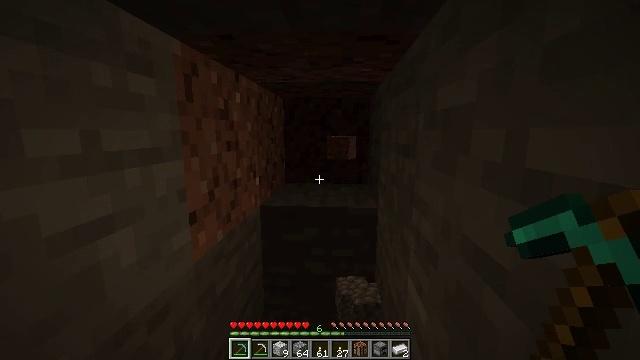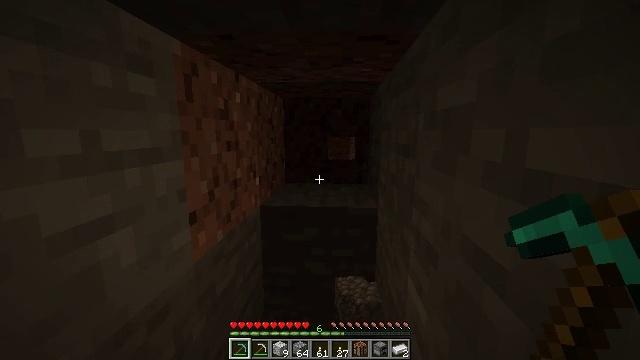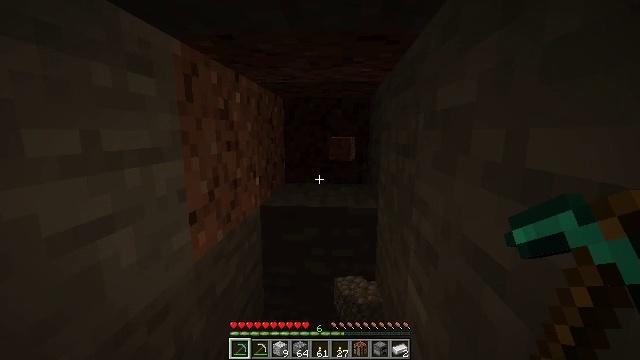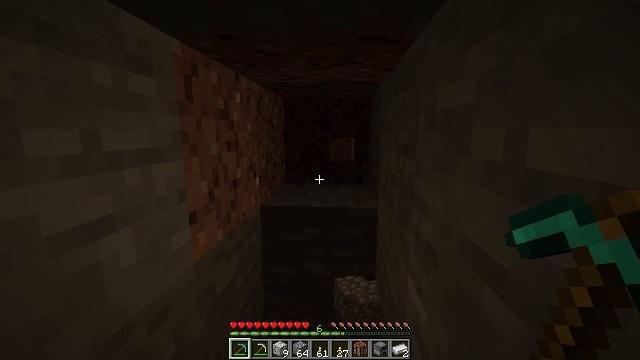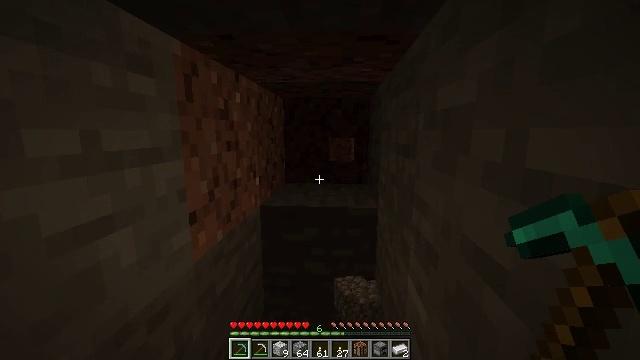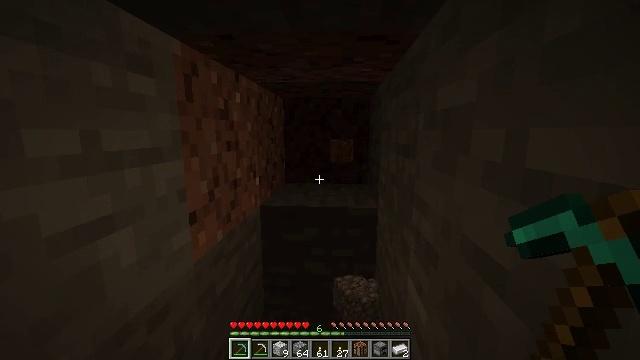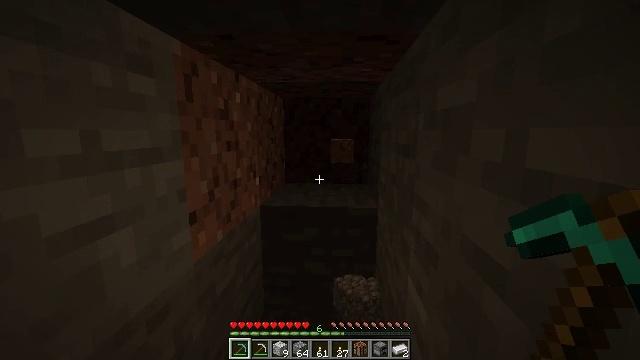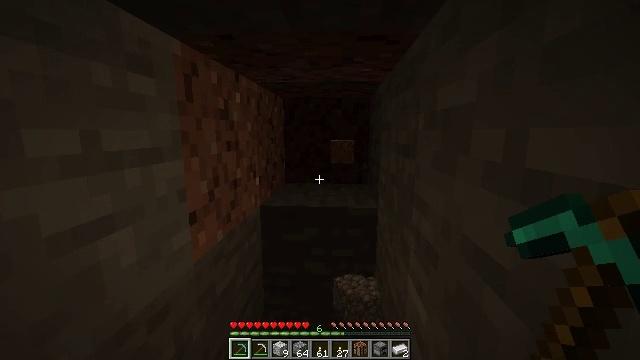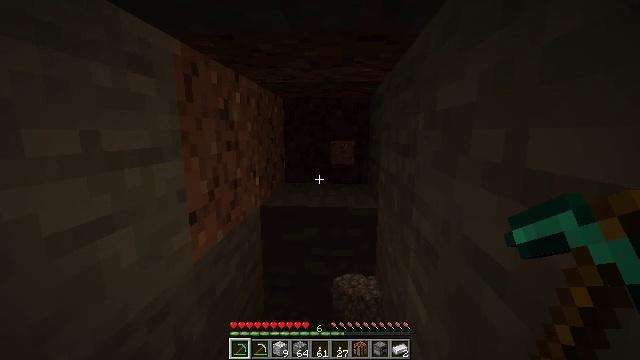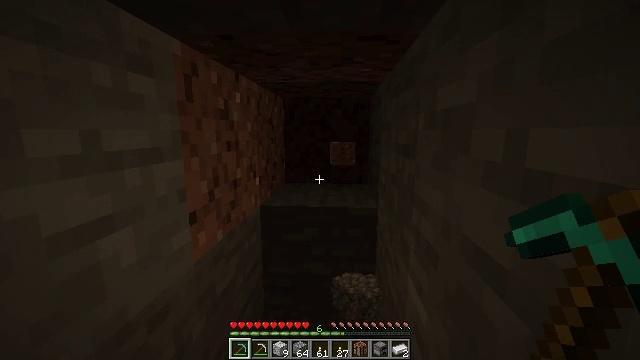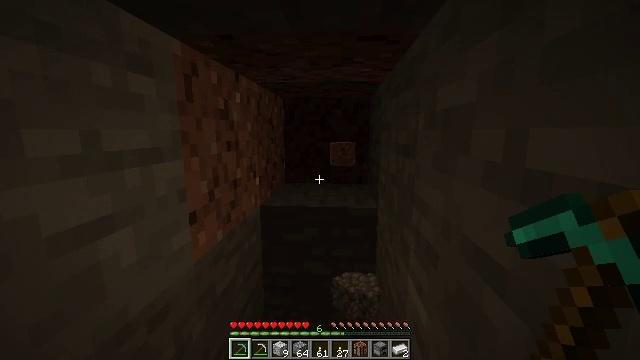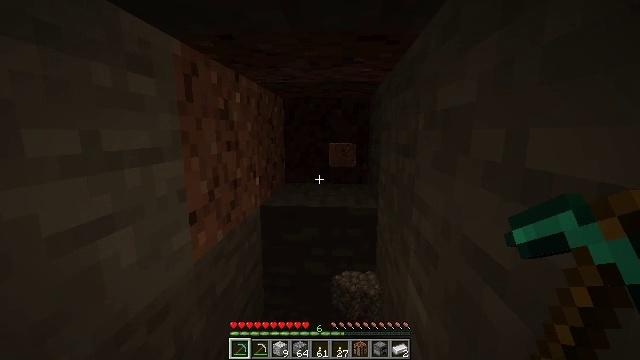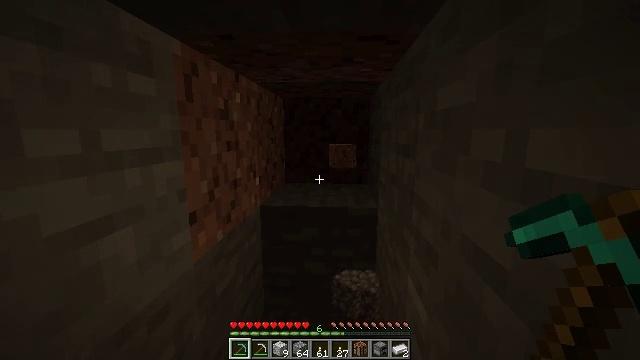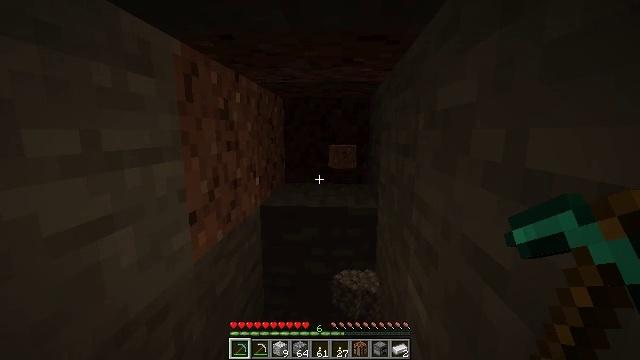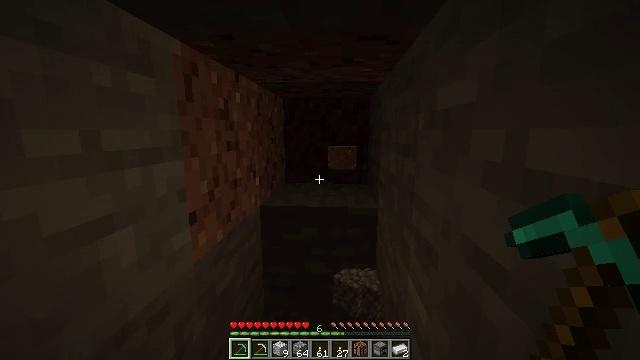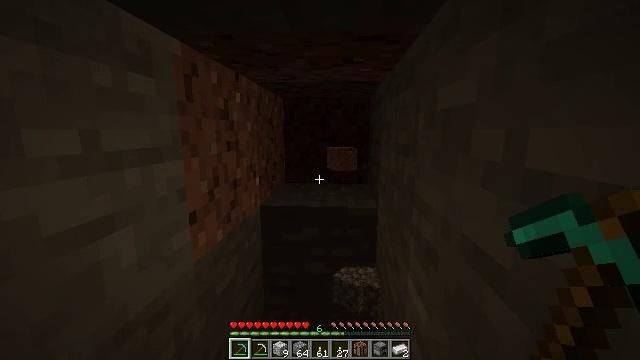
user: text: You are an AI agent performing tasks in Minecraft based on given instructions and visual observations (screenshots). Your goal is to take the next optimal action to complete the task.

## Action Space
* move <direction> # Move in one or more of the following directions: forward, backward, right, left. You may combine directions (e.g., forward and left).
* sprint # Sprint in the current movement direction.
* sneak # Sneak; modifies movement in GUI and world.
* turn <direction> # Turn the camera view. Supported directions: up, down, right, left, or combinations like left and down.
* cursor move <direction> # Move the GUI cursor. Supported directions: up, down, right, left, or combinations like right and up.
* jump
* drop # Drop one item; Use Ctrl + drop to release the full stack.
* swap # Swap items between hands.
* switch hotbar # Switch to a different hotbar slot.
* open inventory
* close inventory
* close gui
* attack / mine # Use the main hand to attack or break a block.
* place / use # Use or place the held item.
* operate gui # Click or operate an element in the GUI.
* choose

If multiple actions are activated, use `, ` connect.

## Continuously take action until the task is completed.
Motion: motion action
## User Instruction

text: Collect granite for building materials.
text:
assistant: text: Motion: no_op
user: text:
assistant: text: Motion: no_op
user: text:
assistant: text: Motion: no_op
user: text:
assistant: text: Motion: no_op
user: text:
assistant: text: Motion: no_op
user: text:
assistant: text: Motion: no_op
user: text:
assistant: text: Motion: no_op
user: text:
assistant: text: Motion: no_op
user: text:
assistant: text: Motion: no_op
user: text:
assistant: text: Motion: no_op
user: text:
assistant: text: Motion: no_op
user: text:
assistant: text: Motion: no_op
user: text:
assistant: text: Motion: no_op
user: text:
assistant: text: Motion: no_op
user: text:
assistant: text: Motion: no_op
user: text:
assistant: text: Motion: no_op
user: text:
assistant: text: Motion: no_op
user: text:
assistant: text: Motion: no_op
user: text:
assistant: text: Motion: no_op
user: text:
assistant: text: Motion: no_op
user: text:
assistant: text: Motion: no_op
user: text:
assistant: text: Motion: no_op
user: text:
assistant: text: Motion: no_op
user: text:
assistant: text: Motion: no_op
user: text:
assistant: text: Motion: no_op
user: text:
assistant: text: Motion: no_op
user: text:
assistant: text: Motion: no_op
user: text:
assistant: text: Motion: no_op
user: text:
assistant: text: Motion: no_op
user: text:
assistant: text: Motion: no_op